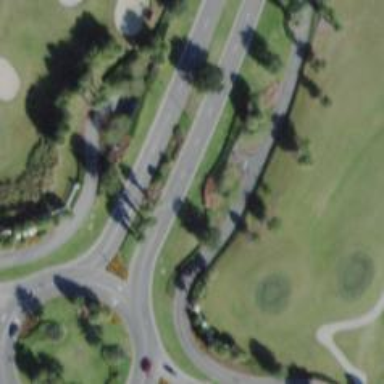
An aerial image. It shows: Golf cart tunnel that is part of path designated for golf carts.